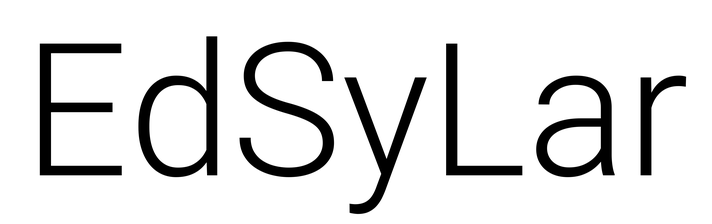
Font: Roboto_Light